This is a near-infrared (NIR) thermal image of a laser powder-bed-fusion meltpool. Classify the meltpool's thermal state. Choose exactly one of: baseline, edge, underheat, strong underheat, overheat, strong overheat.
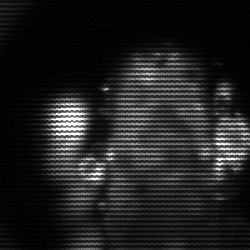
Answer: strong underheat